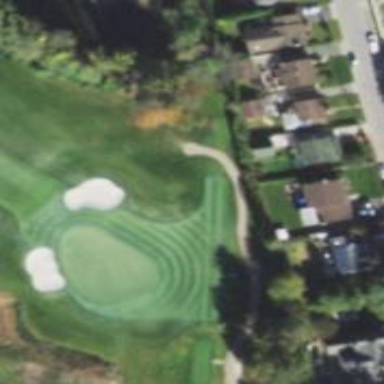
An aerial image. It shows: Golf tee.